Aerial crown-view tile of a tropical tree (Barro Colorado Island, Panama), acquired 20250414:
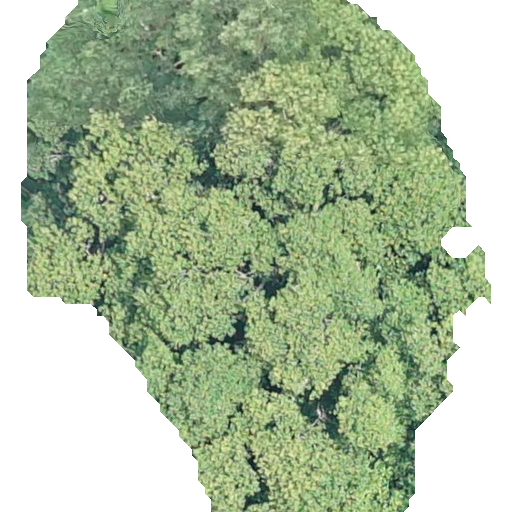
Species: Hieronyma alchorneoides
GBIF accepted scientific name: Hieronyma alchorneoides
Crown area: 317.433 m²